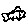
Label: fish